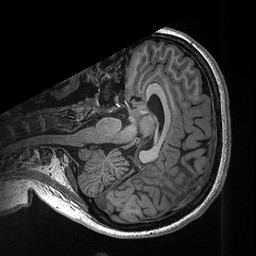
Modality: T1w
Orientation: axial
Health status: healthy
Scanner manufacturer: siemens
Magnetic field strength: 3 T
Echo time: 0.00298 s